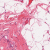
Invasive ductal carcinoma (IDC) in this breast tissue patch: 0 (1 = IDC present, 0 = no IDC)